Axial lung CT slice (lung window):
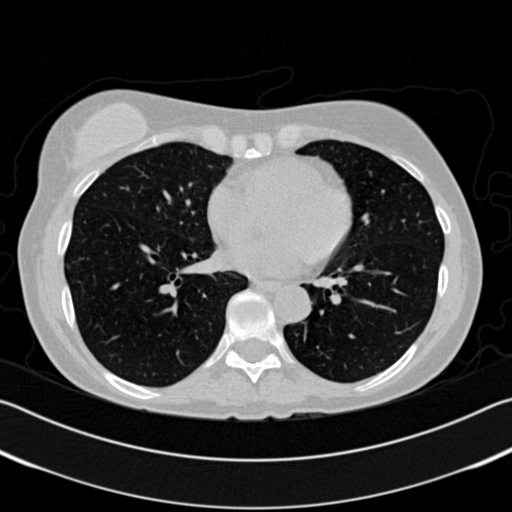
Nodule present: no